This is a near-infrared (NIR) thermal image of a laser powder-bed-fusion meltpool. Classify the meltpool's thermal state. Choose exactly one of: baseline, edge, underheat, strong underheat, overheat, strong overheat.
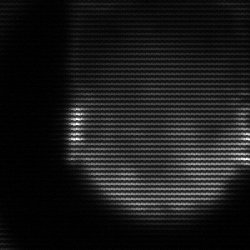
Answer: edge